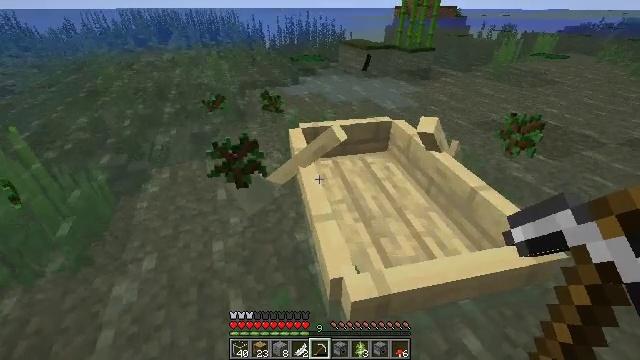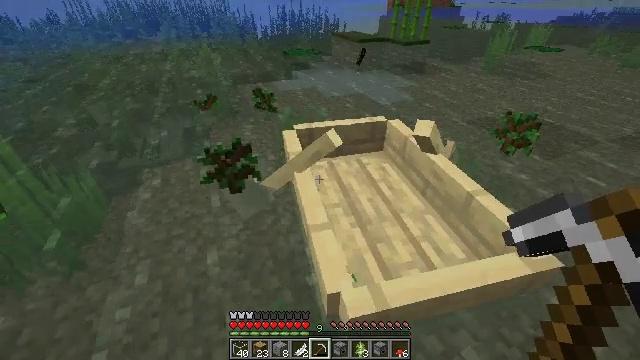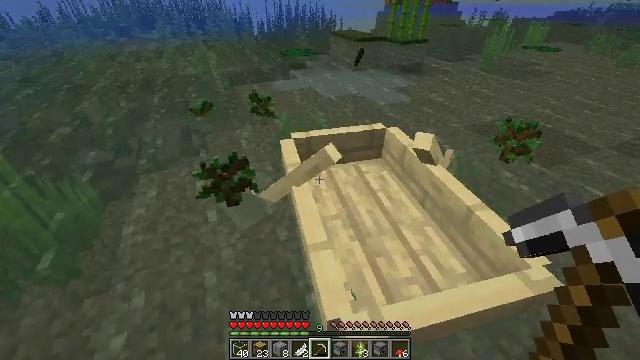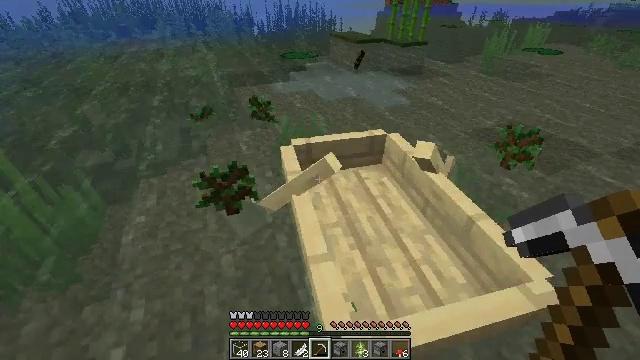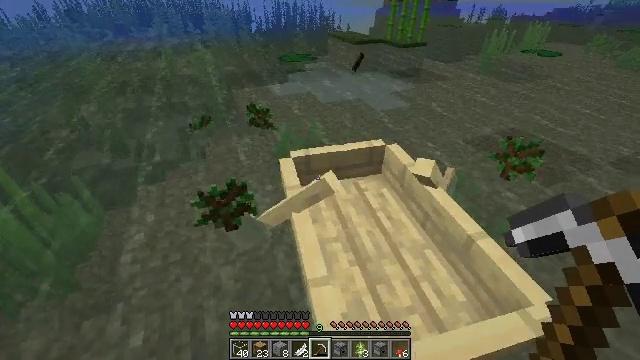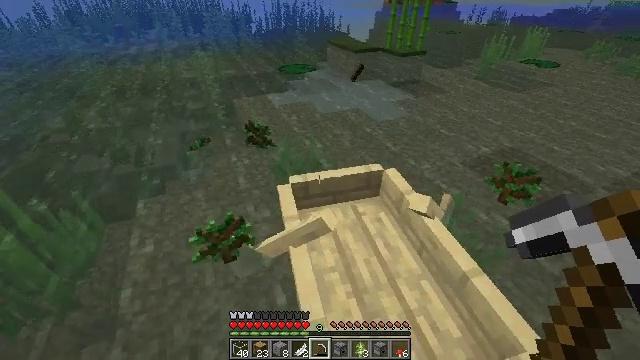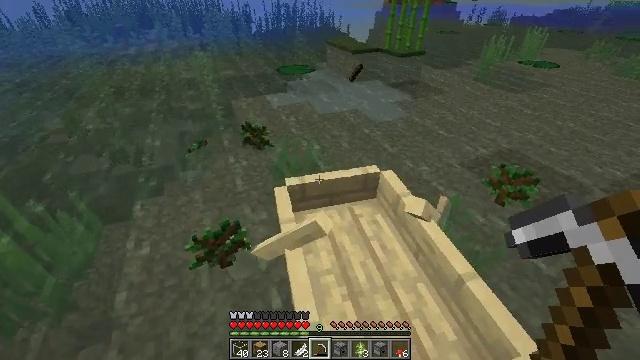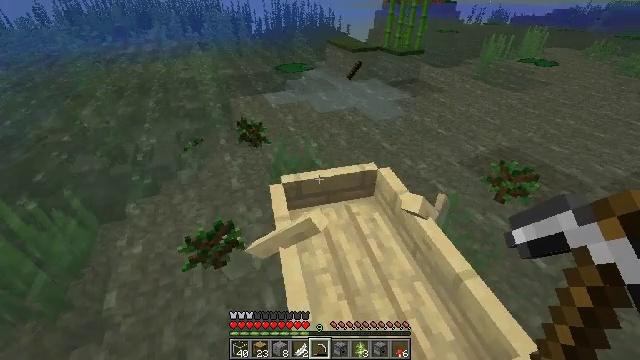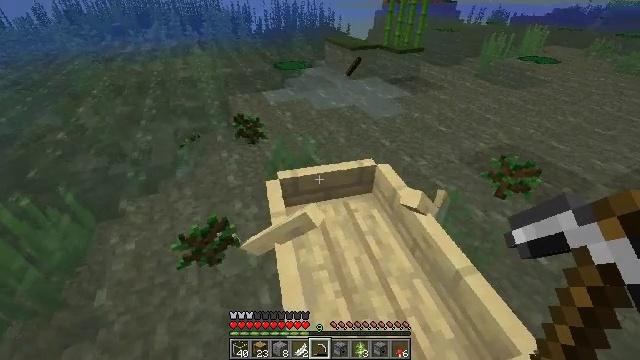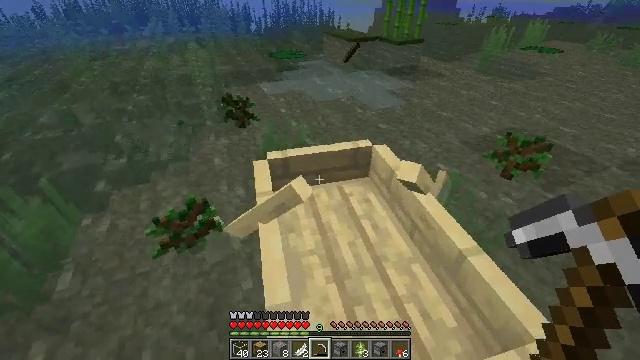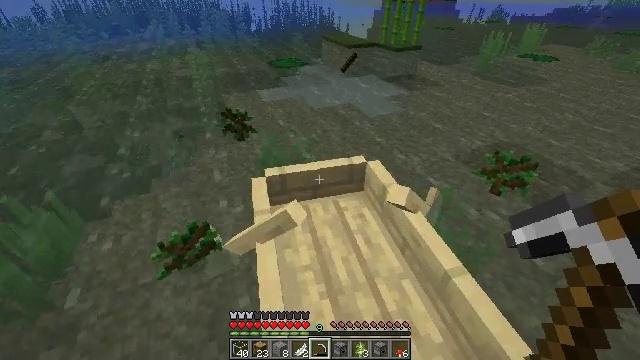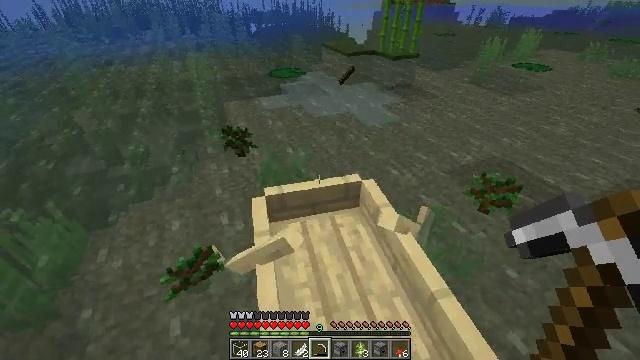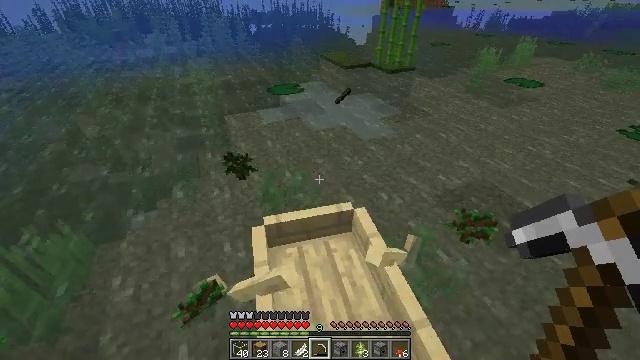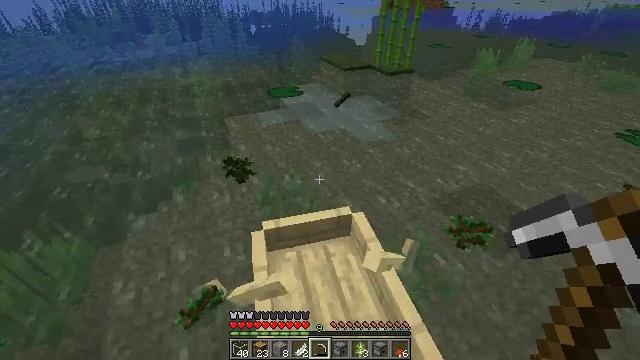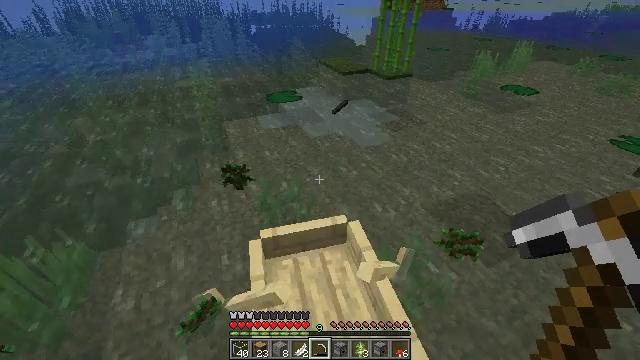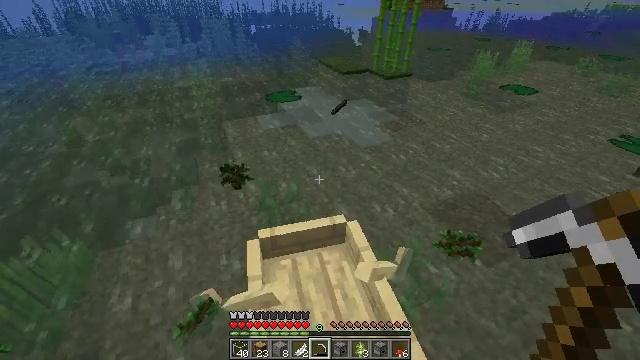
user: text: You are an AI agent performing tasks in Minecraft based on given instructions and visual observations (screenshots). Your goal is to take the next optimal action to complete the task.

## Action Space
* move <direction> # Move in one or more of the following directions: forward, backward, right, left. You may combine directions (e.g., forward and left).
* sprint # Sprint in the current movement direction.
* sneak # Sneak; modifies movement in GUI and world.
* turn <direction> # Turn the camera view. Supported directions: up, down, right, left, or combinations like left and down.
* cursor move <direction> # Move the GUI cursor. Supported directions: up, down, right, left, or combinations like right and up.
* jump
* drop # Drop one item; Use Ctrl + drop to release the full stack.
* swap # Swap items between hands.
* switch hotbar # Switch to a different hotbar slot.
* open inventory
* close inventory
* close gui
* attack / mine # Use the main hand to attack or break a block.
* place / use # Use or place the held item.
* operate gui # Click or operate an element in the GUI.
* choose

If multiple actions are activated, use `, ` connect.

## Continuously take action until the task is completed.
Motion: motion action
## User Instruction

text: Collect granite stairs by holding left button.
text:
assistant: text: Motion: move forward, turn right and down, jump
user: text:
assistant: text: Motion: move forward, jump
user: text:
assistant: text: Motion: move forward, jump
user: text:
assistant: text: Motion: move forward, jump
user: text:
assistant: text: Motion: move forward, jump
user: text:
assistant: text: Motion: move forward, jump
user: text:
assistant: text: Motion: move forward, jump
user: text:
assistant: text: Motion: move forward, jump
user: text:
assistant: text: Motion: move forward, jump
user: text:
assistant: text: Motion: move forward
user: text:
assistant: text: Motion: no_op
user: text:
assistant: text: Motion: no_op
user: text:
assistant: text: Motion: no_op
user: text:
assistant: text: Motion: no_op
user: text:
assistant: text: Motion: no_op
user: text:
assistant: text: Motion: no_op
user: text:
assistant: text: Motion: no_op
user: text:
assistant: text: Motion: turn left and down
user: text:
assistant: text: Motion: turn left and down
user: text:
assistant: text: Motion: turn left
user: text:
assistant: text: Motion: turn left
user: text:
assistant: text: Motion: turn left
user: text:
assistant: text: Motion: turn left
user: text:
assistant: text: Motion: no_op
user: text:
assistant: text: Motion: no_op
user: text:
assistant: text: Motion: no_op
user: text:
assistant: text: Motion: turn right
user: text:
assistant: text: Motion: turn right and up
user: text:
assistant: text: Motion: turn right and up
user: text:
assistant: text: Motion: turn right and up